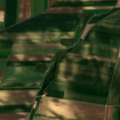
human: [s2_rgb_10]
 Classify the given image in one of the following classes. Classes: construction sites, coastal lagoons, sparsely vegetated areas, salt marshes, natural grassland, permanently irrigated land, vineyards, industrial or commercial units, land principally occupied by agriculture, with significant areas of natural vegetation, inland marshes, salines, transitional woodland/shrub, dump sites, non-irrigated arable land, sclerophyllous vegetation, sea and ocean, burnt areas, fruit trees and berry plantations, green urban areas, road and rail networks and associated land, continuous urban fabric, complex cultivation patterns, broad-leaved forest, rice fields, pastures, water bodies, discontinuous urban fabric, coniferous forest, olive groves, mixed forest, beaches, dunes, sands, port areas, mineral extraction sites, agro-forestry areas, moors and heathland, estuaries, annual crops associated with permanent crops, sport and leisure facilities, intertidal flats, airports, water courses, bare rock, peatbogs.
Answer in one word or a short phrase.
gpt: non-irrigated arable land, land principally occupied by agriculture, with significant areas of natural vegetation